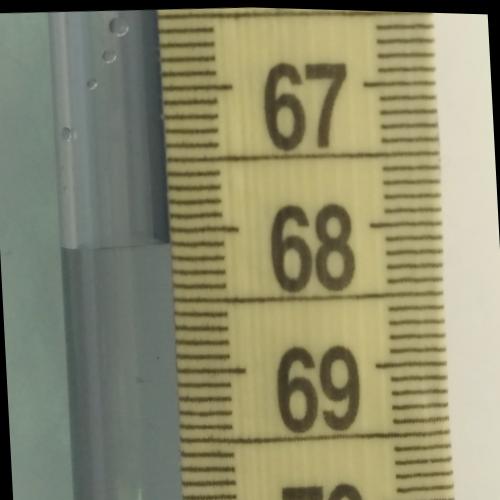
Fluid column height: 68.1 cm